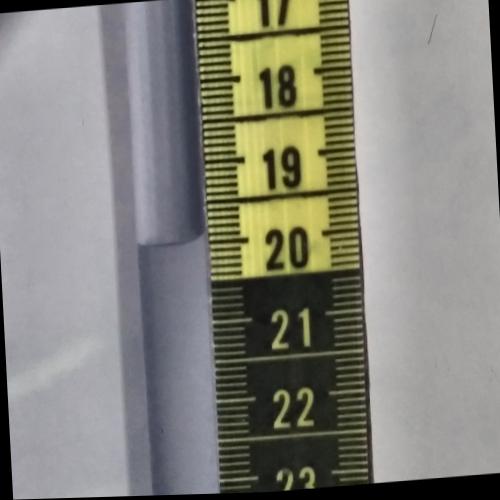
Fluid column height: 19.9 cm